Field crop: tomato
Growth stage: 1
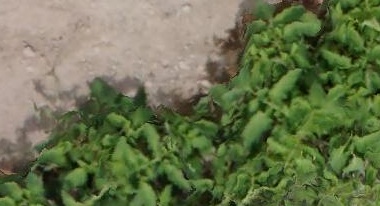
Species: tomato